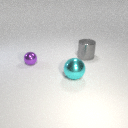
large gray metal cylinder to the right of small purple metal sphere